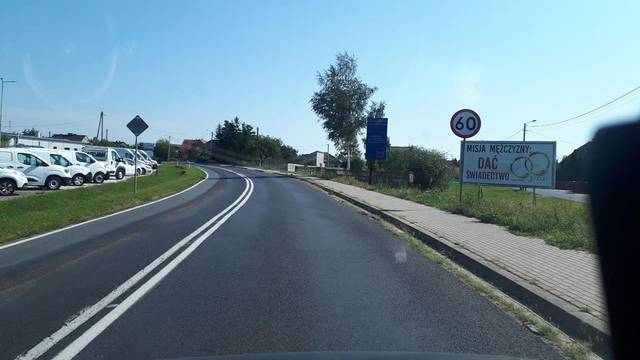
Region: Germany
Coordinates: 51.62, 17.766